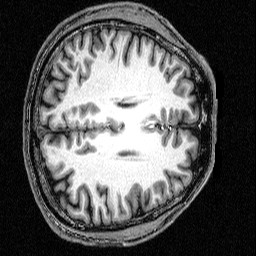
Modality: T1w
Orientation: axial
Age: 40
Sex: male
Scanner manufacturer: siemens
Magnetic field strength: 3 T
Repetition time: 2.5 s
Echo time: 0.00393 s